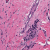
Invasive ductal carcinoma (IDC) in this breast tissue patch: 0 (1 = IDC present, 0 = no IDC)